Question: I have a fairly large data set that is very similar to the following example:
'''
a <-data.frame(x=sort(c(replicate(4,c(1:4,5:8,9:12,13:16,17:20,21:25)))),y=c(rnorm(100)),z=c(replicate(20,"a"),replicate(20,"b"),replicate(20,"c"),replicate(20,"d"),replicate(20,"e")))
# install and enable ggplot2, if necessary
# install.packages('ggplot2')
library(ggplot2)
ggplot(a, aes(x=x, y=y, col=z)) + geom_point(size=3)
'''

I would like to draw color-matched vertical line segments through each set of stacked points, but only through the points. abline() won't do the trick, in this case. I suspect that segments() or lines() need to be used, but I haven't a clue how to automate this process without manually entering each start/end point.
Revisiting the finalized code:
'''
a <-data.frame(x=sort(c(replicate(4,c(1:4,5:8,9:12,13:16,17:20,21:24)))),y=c(rnorm(96)),z=c(replicate(24,"a"),replicate(24,"b"),replicate(24,"c"),replicate(24,"d")))
ggplot(a, aes(x=x, y=y, col=z)) +
geom_point(size=3) +
stat_summary(aes(color=z), fun.ymin = min, fun.ymax = max, fun.y = max, show.legend = F)
'''
Here's what happens when I change the point size to 1:
<URL>
How do I control the size of all the points?
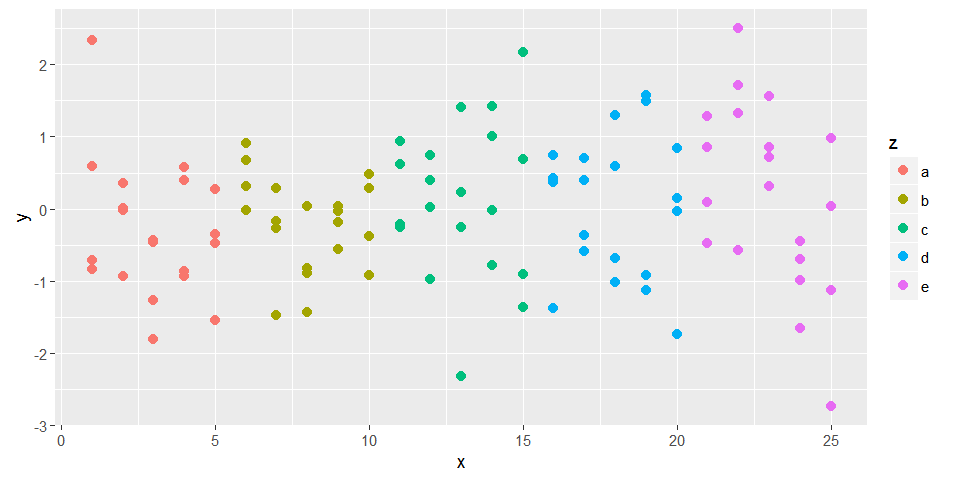
Answer: You could use 'stat_summary' (not sure why it's necessary to use 'fun.y')
'''
ggplot(a, aes(x=x, y=y, col=z)) +
geom_point(size=3) +
stat_summary(fun.ymin = min, fun.ymax = max,
aes(colour=z),
fun.y = max)
'''
If you want the legend to show points only you can add 'show.legend=F' to 'stat_summary()'
<URL>